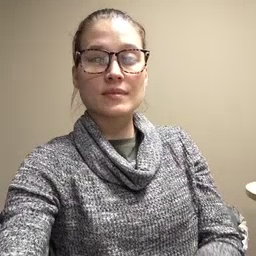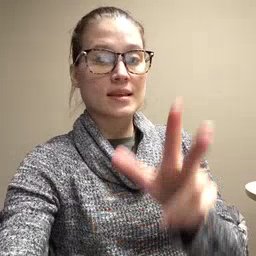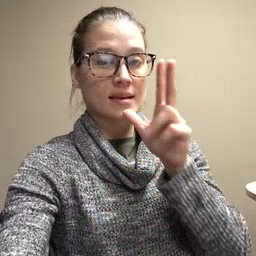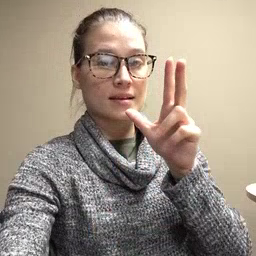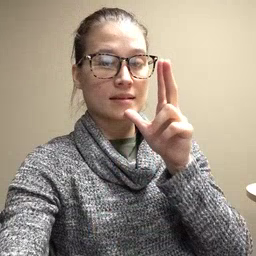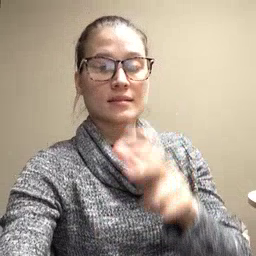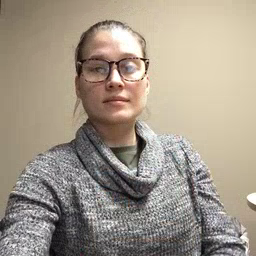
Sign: hen